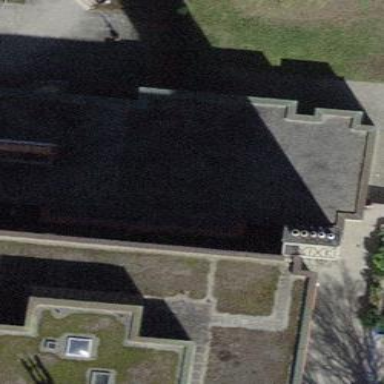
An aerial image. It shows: Hospital building.